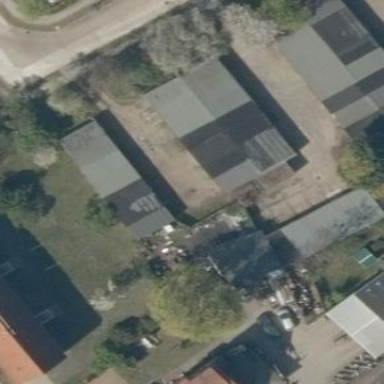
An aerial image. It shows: Group of garages.